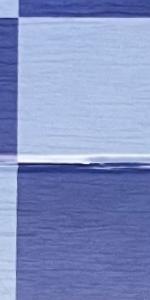
Label: Empty